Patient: sex F, age 60
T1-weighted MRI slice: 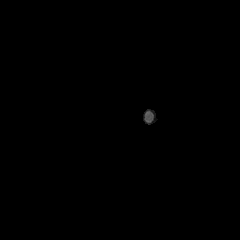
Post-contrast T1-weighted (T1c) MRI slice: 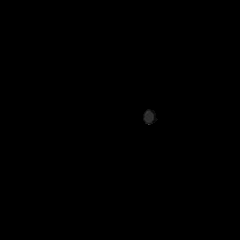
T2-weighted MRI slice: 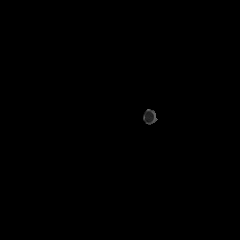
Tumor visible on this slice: no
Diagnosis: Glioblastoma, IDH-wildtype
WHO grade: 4